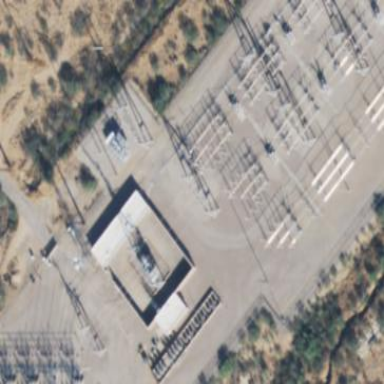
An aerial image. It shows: Power line with 3 cables. The line type is busbar.